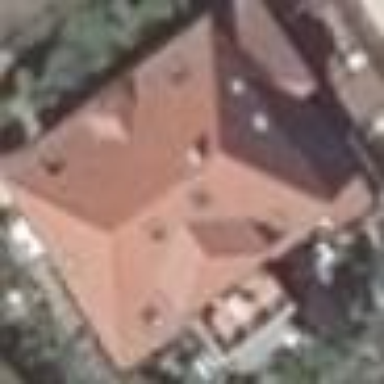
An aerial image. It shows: Hipped roof house.